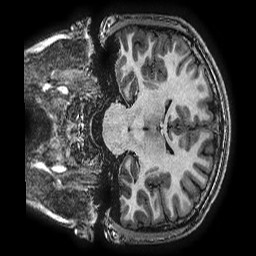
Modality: T1w
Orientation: coronal
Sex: male
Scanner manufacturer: ge
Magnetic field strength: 3 T
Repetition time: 0.007644 s
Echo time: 0.003468 s